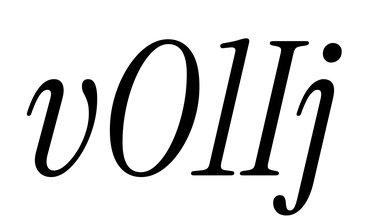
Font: InstrumentSerif-Italic